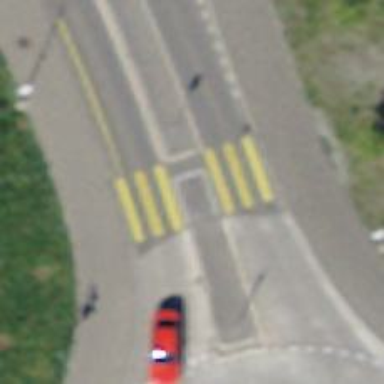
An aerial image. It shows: Uncontrolled zebra crossing with central island.